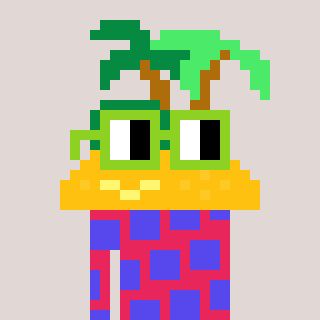
a pixel art character with square light green glasses, a island-shaped head and a redpinkish-colored body on a warm background